Field crop: maize
Growth stage: 2
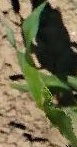
Species: maize